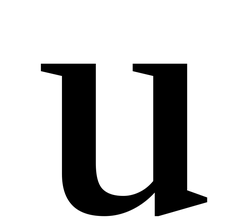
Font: LibreCaslonText_Medium